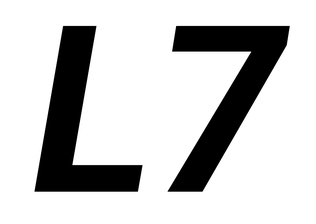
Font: Roboto-Italic_Bold_Italic